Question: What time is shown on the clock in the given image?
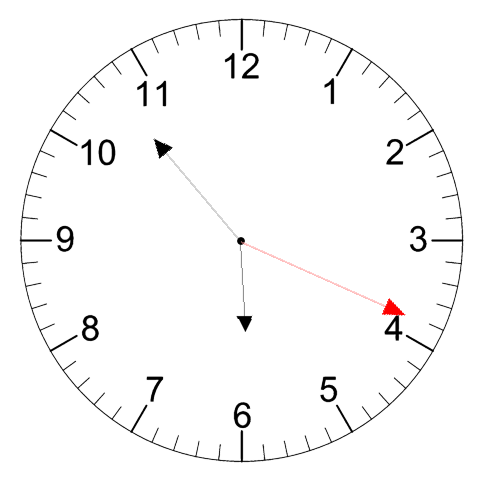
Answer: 05:53:19